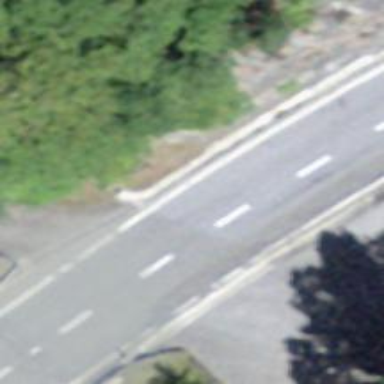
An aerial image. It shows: Asphalt road classified as primary highway.